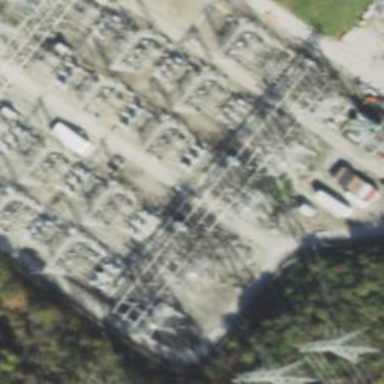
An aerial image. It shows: Switch used for power control.